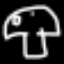
Label: mushroom